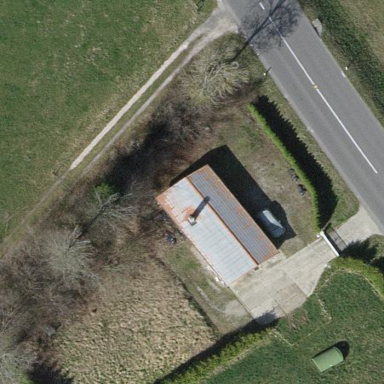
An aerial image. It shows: Farmyard area.